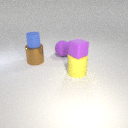
large purple rubber sphere to the right of large brown metal cylinder